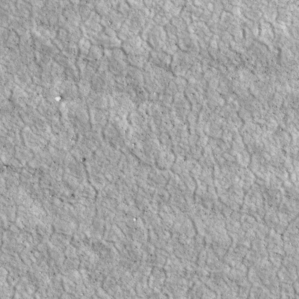
Label: non_frost